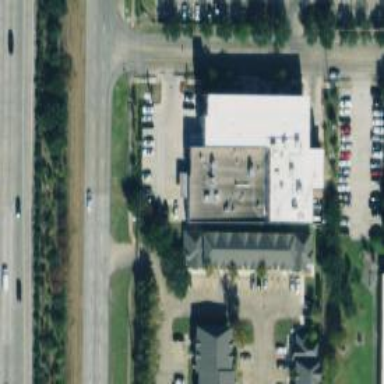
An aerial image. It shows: Healthcare facility identified as hospital.